Question: So I have user controls with GridView tables. I have more tables that are much bigger than this one and have paging enabled, but I'm using this as an example. I want each table to display like this one, where a table with a hundred rows will say "Showing: 1 - 10 of 100" on the first page, "Showing: 11 - 20 of 100" on the second, etc.

This is how it is coded now (in my html file):
'''
<div id="WebsiteHitsMacro">
<umbraco:Macro ID="Macro303" Alias="WebsiteHitsControl" runat="server"></umbraco:Macro>
</div>
<div class="ui-widget-header ui-state-default ui-corner-bl ui-corner-br ui-helper clearfix bottom">
<div class="dataTables_info" id="websitehits_info">Showing: 1-6 of 6</div>
</div>
'''
Here's the ascx code:
'''
<asp:GridView ID="GridView1" runat="server" AutoGenerateColumns="False"
DataSourceID="SqlDataSource1" CssClass="dataTable" AllowPaging="True"
AllowSorting="True">
<AlternatingRowStyle CssClass="altrow" />
<HeaderStyle CssClass="ui-state-default" />
<Columns>
<asp:BoundField DataField="id" HeaderText="id" SortExpression="id" />
<asp:BoundField DataField="name" HeaderText="name" SortExpression="name" />
</Columns>
</asp:GridView>
'''
I don't know how to get the row count in the first place. Is it possible to have it display in the div I have here?
I hope this makes sense. Thanks.
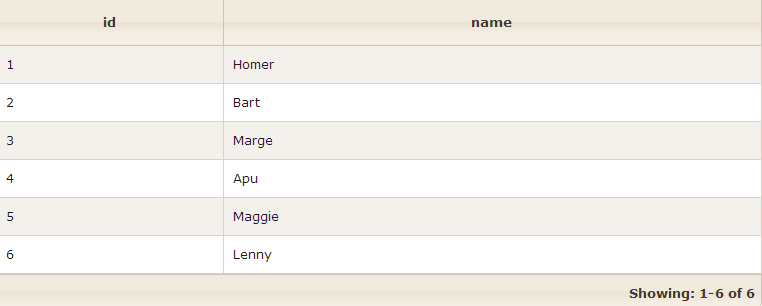
Answer: To get the total amount of rows across all pages of the grid, then use the 'GridView.Rows', because it represents a collection of all the data rows in your grid. You can use the 'Count' property of that collection, like this:
C#:
'''
int totalRowsCount = GridView1.Rows.Count;
'''
VB.NET:
'''
Dim totalRowsCount As Integer = GridView1.Rows.Count
'''
Now, your problem is that, from what I can see of your posted code, your user control does not expose this information via properties or events that the page can use. I recommend putting this 'Showing 1-6 of 6' message into the user control itself, so it has component level access to the grid and can easily get the information it needs to display. Either a footer row in the grid or a label that sits right below the actual grid itself.